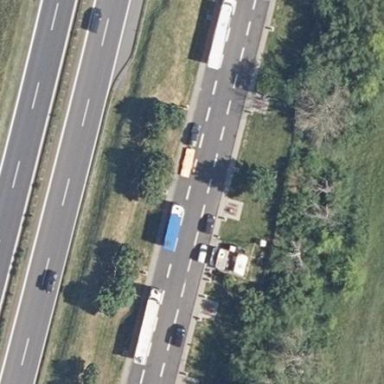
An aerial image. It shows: Rest area along the road.